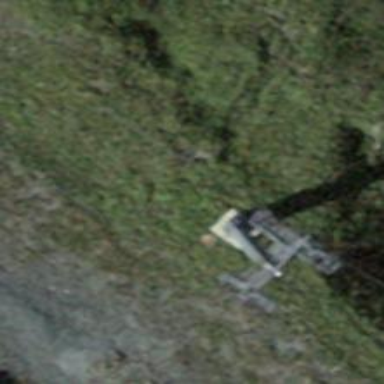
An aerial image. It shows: Chair lift.